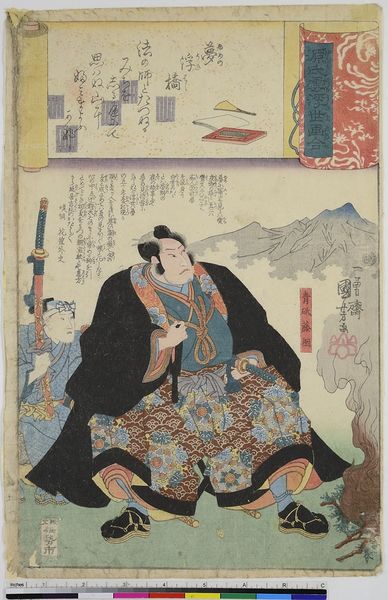
Titel: Yume no ukihashi, Blatt 54 aus der Serie: Genji Wolken zusammen mit Ukiyo-e
Künstler: Utagawa Kuniyoshi
Standort: Hamburg
Institution: Museum für Kunst und Gewerbe Hamburg
Schlagwörter: mann, bunt, zeichnung, figur, mantel, person, holzschnitt, japan, berge, gebirge, kaiser, dick, gestalt, zettel, asien, druckgraphik, druckgrafik, literatur, china, zeit, farbholzschnitt, edo, charaktere, reproduktionen, druckerzeugnisse, ukiyo, lit, literarische, genji